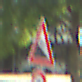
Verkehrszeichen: Gefaelle10
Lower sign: Geschwindigkeit5
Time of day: MorningAfternoon
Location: Outdoor (Urban)
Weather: PartlyCloudy
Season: NotSpecified
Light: Natural